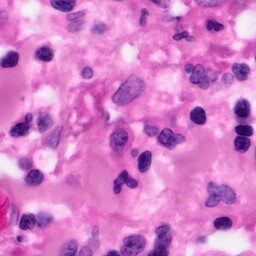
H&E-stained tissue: Pancreatic